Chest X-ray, PA view. Patient: 62 years old, sex M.
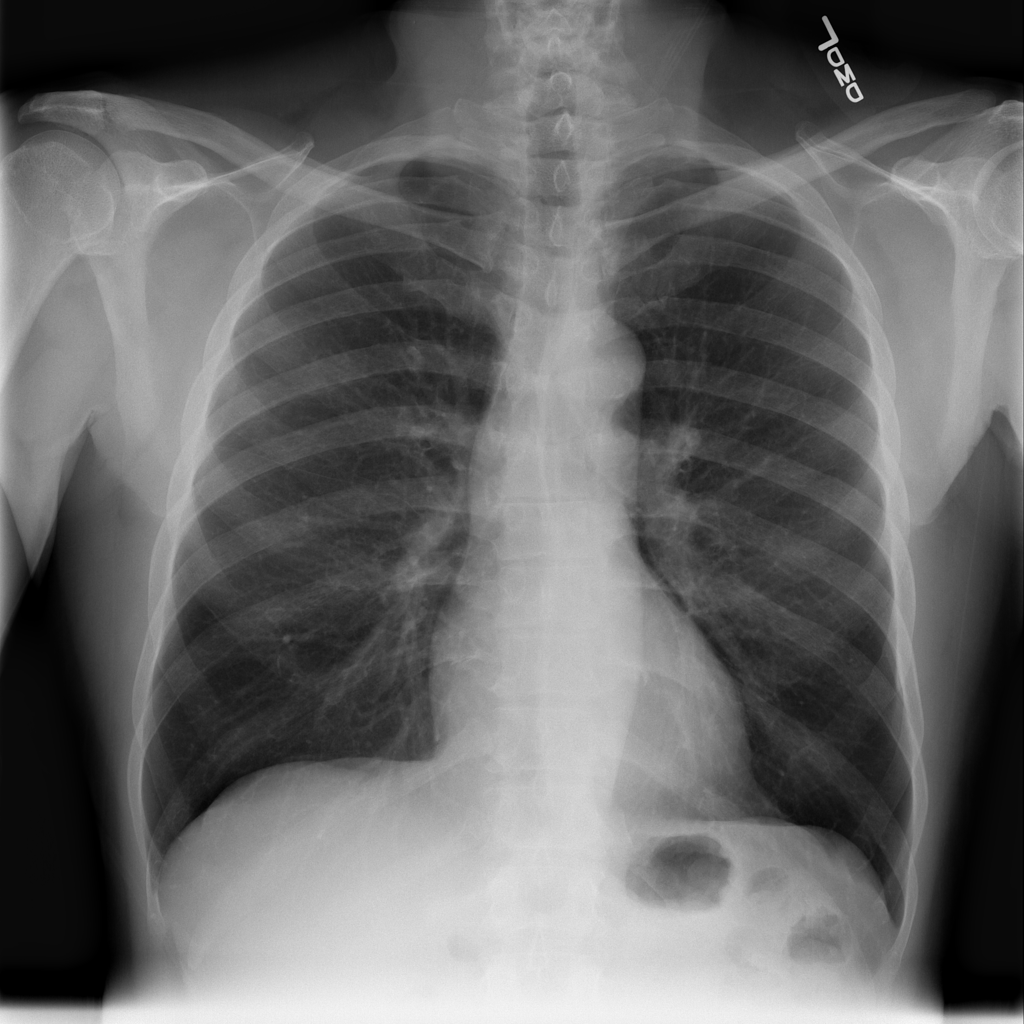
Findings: No Finding